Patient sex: F
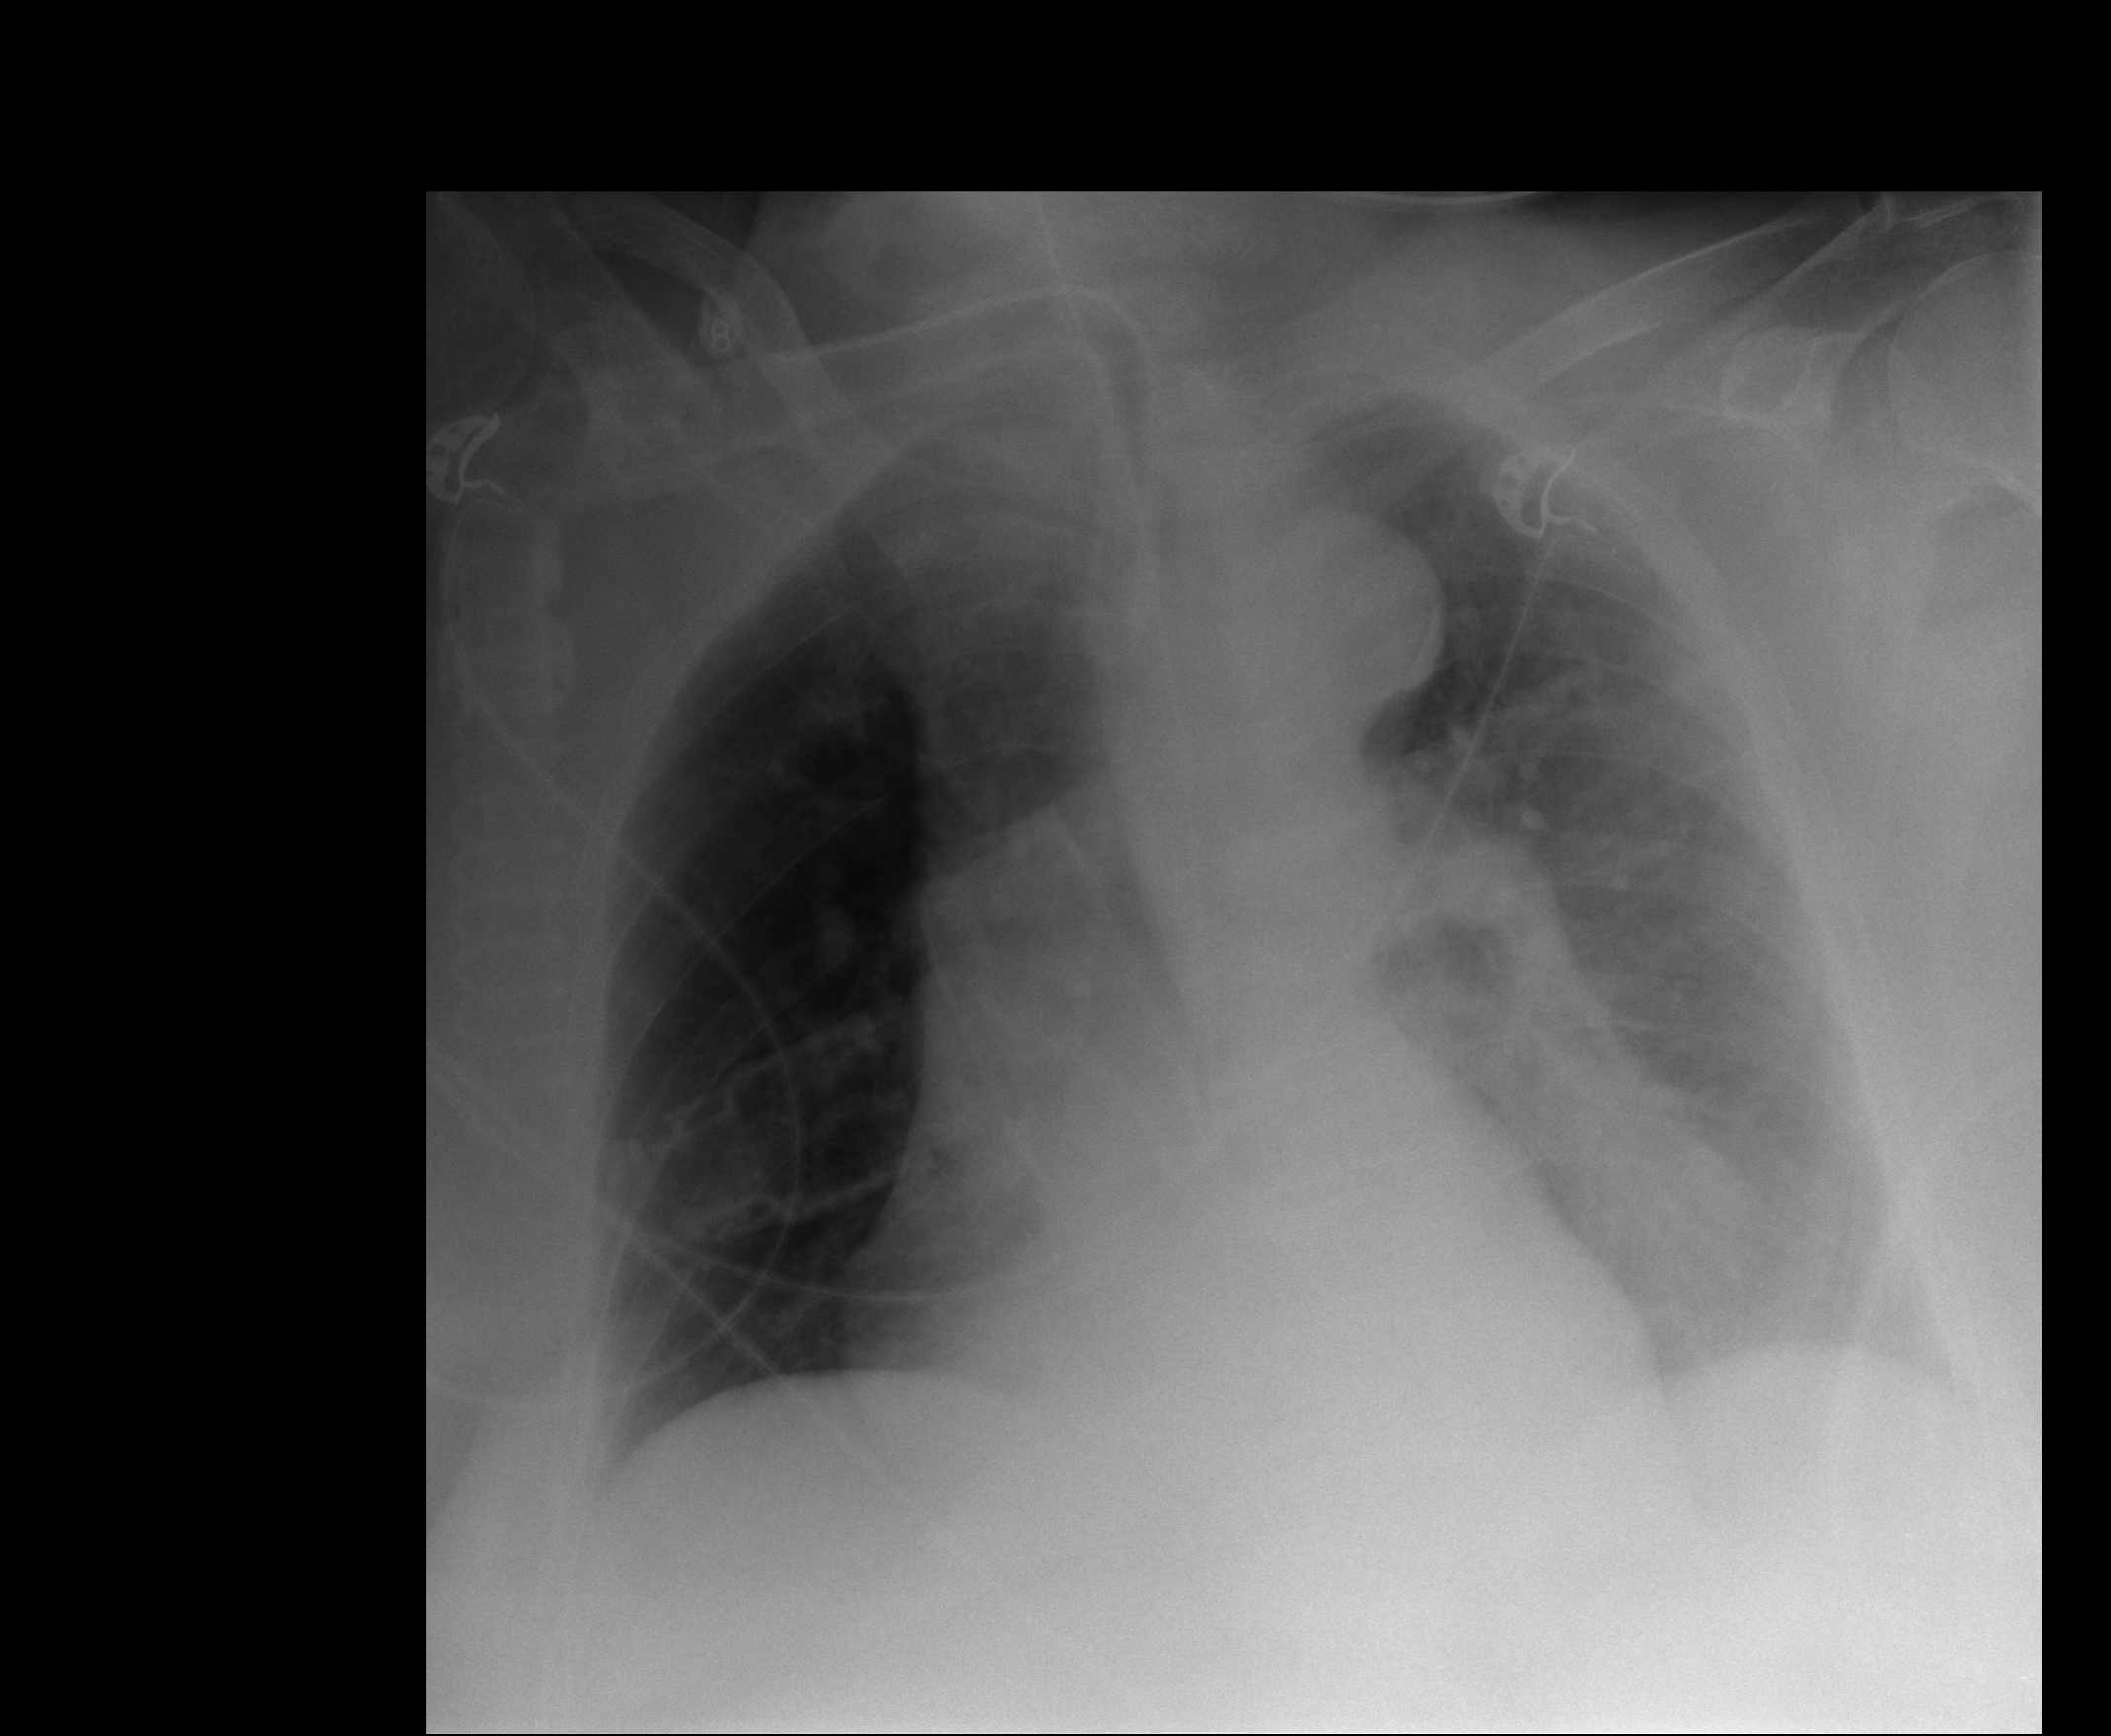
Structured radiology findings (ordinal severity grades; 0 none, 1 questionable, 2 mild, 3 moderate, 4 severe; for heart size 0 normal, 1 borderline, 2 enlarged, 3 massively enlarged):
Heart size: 2
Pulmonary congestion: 0
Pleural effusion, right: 0
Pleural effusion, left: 2
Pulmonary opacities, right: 0
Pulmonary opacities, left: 0
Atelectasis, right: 0
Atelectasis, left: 2